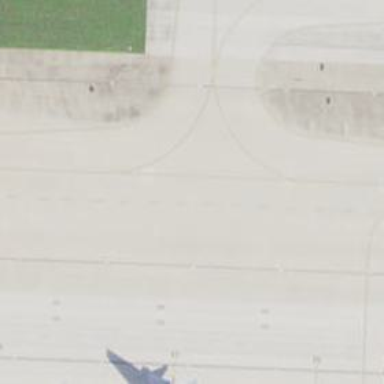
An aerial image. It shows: View of taxiway at the airport.